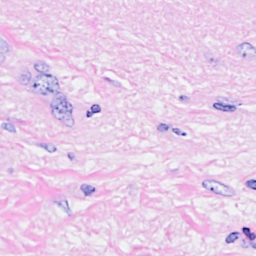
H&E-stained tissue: Breast